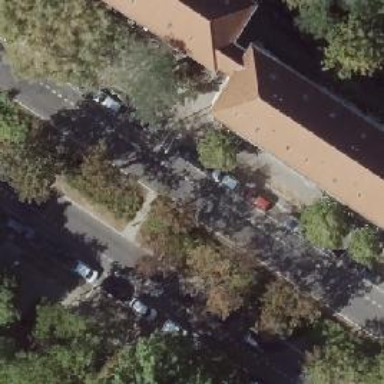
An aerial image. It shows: Footway.